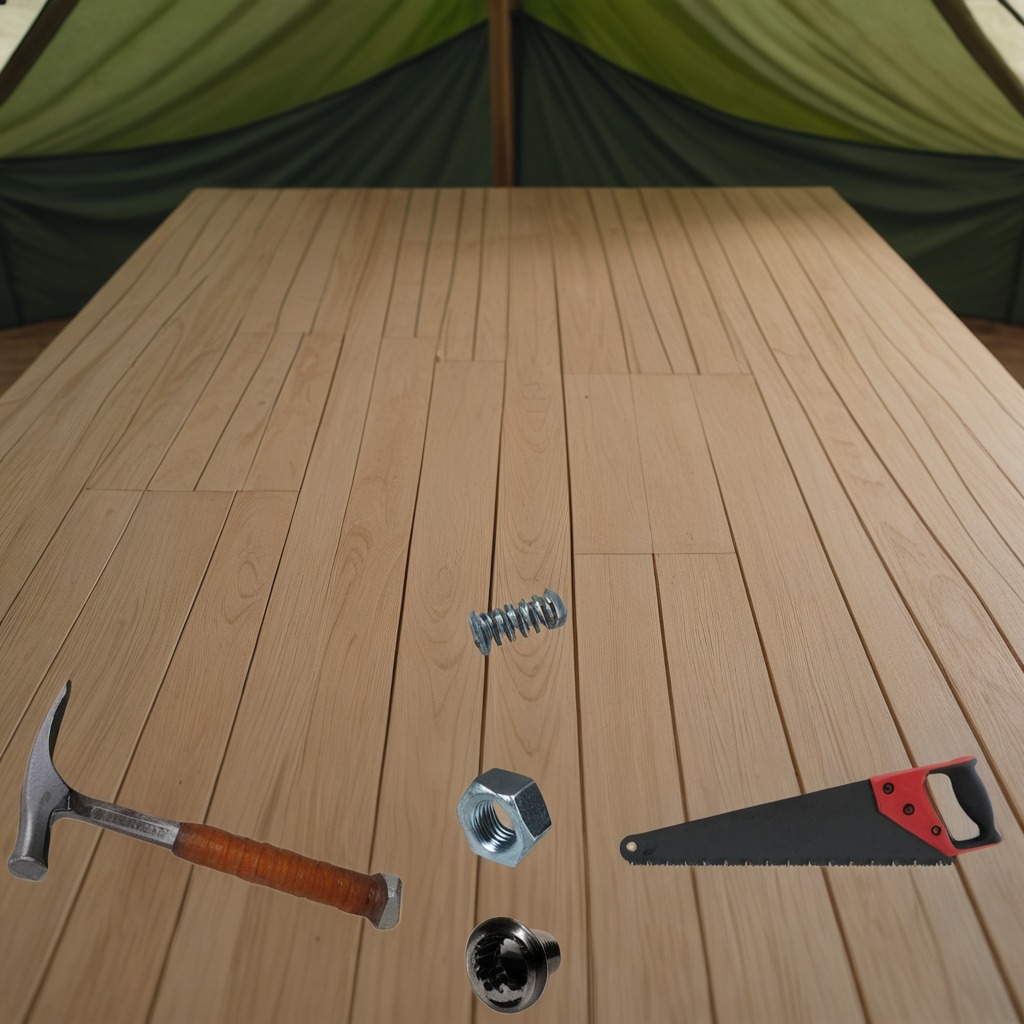
A metal machine screw, a hammer, a coiled metal spring, a handheld metal saw, and a metal nut are lying on the wooden table.